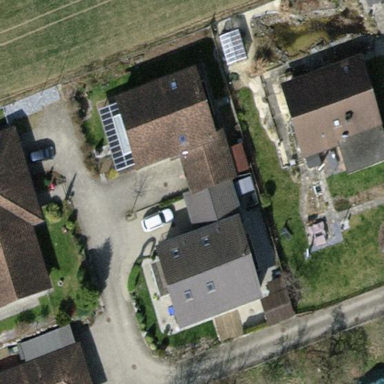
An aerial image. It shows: Semidetached house.